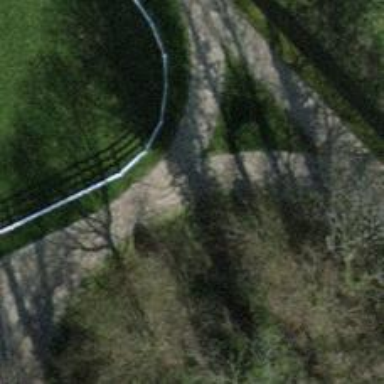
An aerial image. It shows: Bridleway.